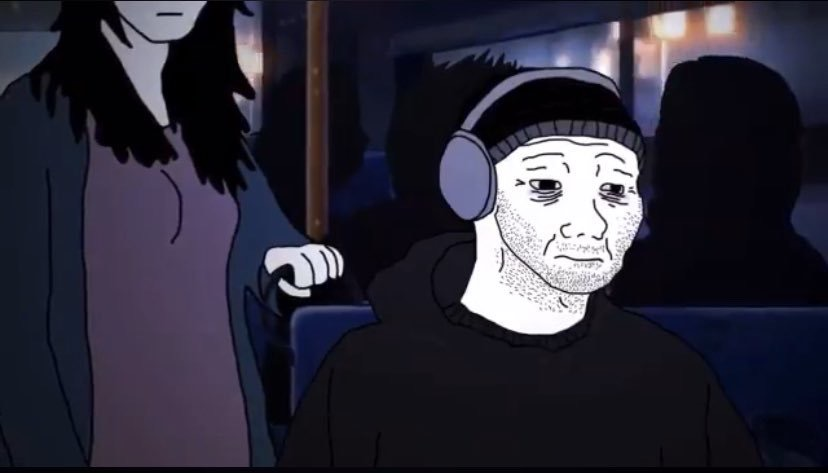
Label: 5_Wojak_with_Background